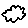
Label: cloud